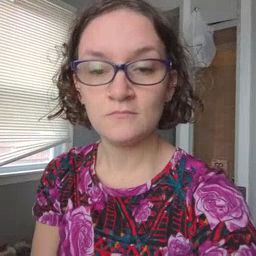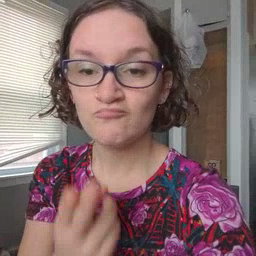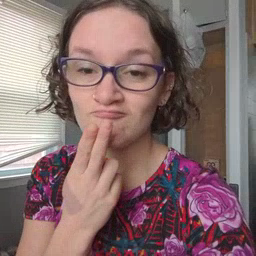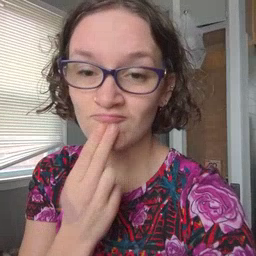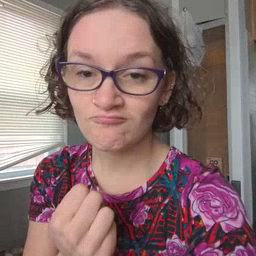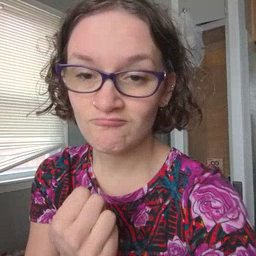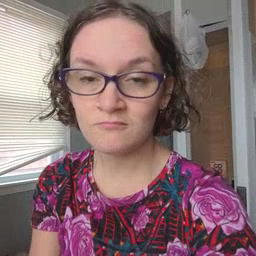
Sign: cute